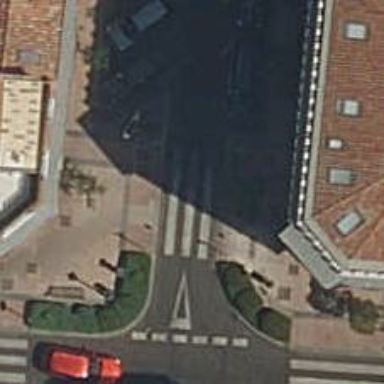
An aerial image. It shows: Marked crossing on the road.